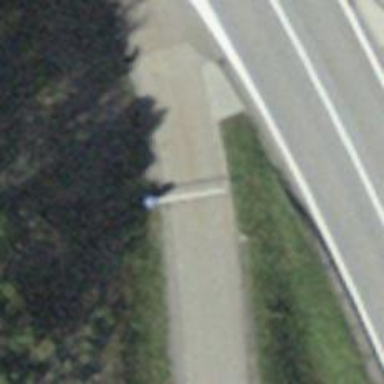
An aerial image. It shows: Lift gate barrier.